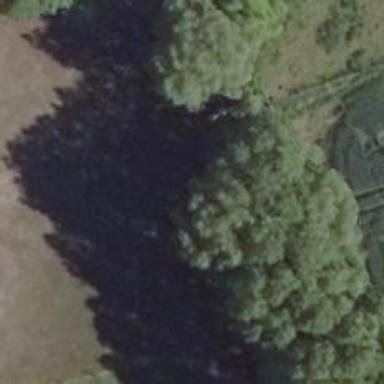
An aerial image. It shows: Row of trees in natural setting.